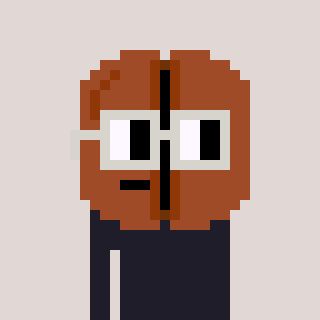
a pixel art character with square light gray glasses, a coffeebean-shaped head and a blue-colored body on a warm background